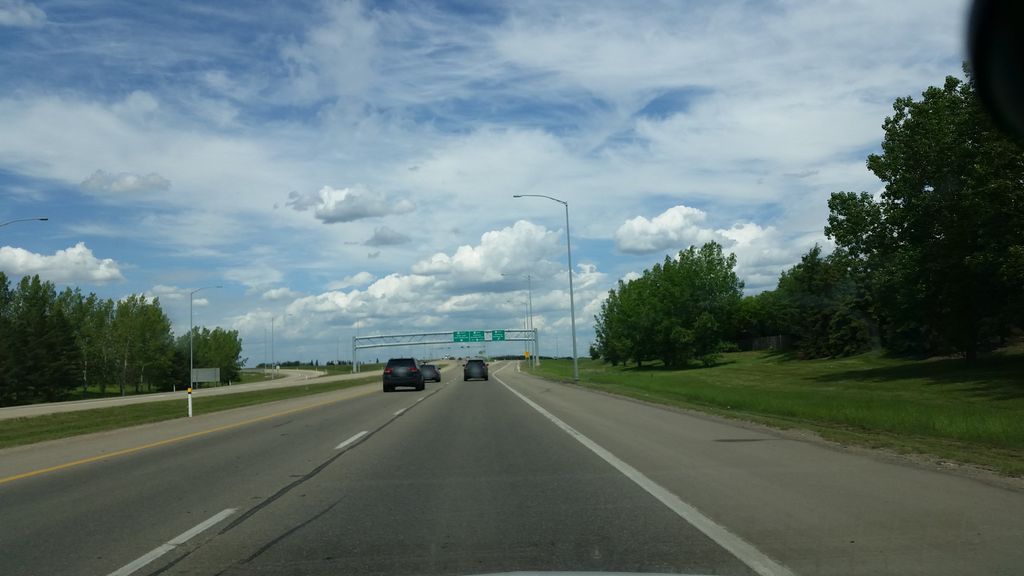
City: edmonton